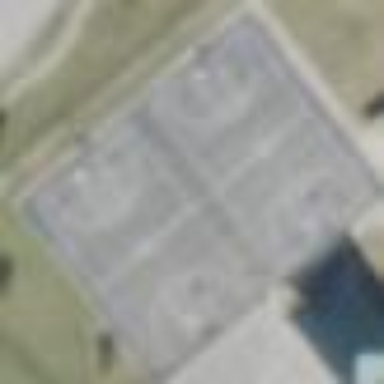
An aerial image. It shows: Basketball court on pitch.